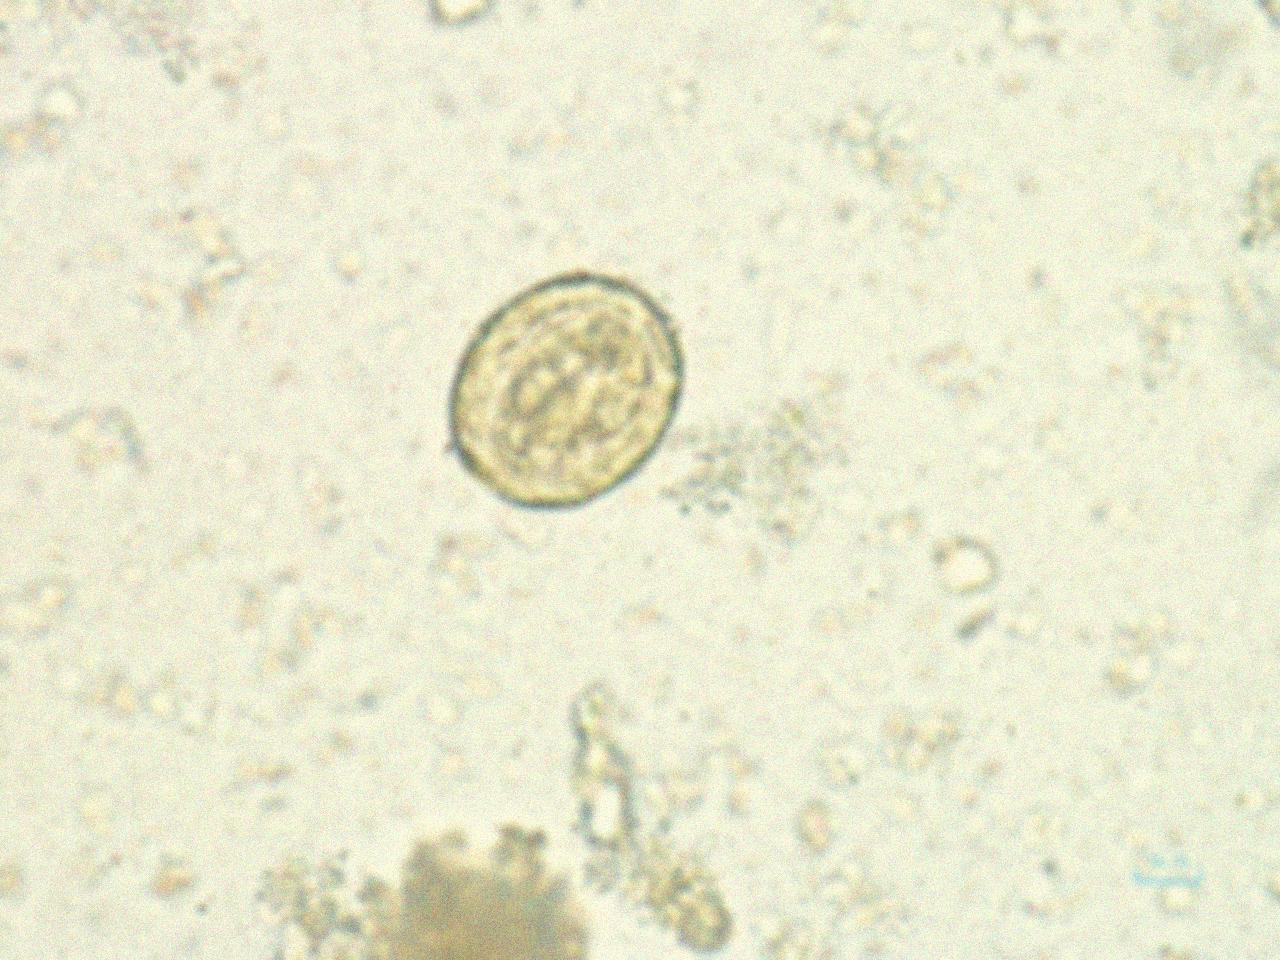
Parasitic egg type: Ascaris lumbricoides